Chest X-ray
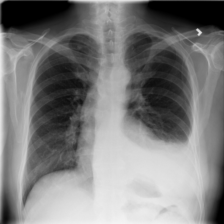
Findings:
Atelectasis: negative
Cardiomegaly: negative
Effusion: positive
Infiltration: negative
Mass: negative
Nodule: negative
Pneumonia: negative
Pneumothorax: negative
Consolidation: negative
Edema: negative
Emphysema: negative
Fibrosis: negative
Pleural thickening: negative
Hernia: negative